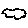
Label: cloud